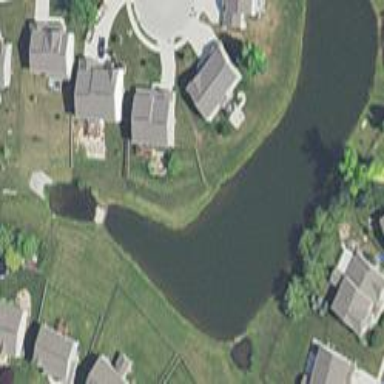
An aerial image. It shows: Pond with natural water.